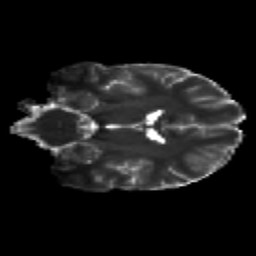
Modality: T2w
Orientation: coronal
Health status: healthy
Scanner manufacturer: siemens
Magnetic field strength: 3 T
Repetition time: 12 s
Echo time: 0.092 s